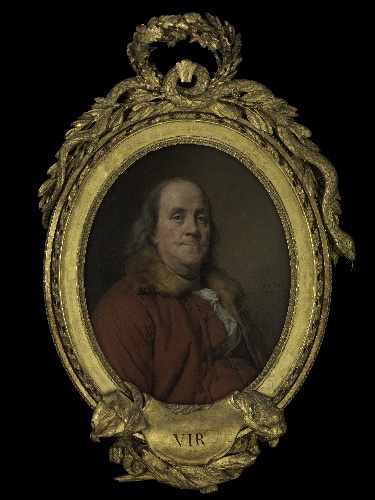
Title: Benjamin Franklin (1706–1790)
Artist: Joseph Siffred Duplessis
Artist bio: French, Carpentras 1725–1802 Versailles
Date: 1778
Object type: Painting
Classification: Paintings
Medium: Oil on canvas
Dimensions: Oval, 28 1/2 x 23 in. (72.4 x 58.4 cm)
Department: European Paintings
Credit line: The Friedsam Collection, Bequest of Michael Friedsam, 1931
Accession year: 1932
Repository: Metropolitan Museum of Art, New York, NY
Tags: Benjamin Franklin|Men|Portraits